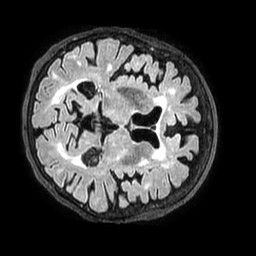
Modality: FLAIR
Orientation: axial
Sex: female
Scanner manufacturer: philips
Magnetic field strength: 3 T
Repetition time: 4.8 s
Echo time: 0.34 s